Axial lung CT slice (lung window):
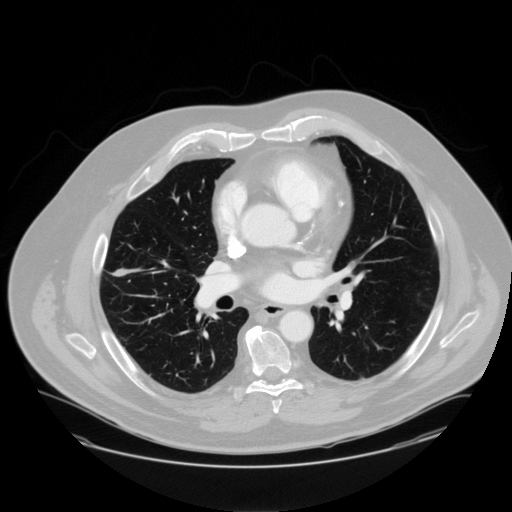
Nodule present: no